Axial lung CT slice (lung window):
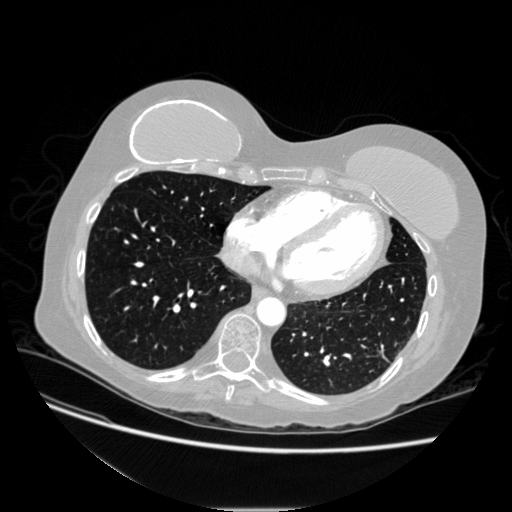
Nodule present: no